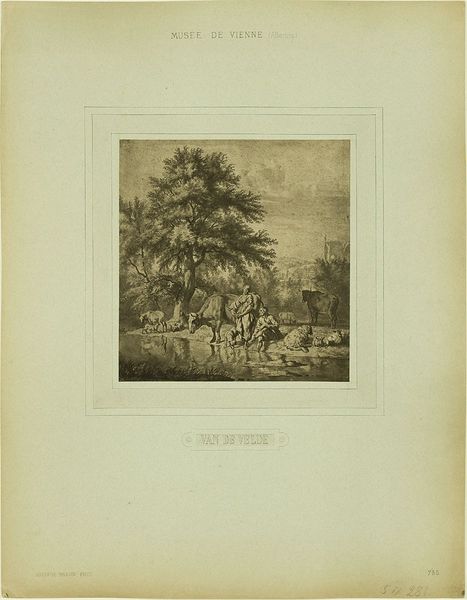
Titel: Musée de Vienne (Albertina) - Van de Velde
Künstler: Adolphe Braun
Standort: Hamburg
Institution: Museum für Kunst und Gewerbe Hamburg
Schlagwörter: hund, tiere, malerei, vieh, genre, rind, foto, fotografie, photographie, schaf, tierbild, photo, karton, hirte, hirtin, hirt, rindvieh, schafhirtin, landschaften, kuhhirt, lichtbild, bildwerke, schafhirt, angewandte und bildende kunst, hessische systematik, gewässer, gewässern, seestücke, pigmentdruck, reproduktionsfotografie, kunstreproduktion, reproduktionsphotographie, kohledruck